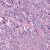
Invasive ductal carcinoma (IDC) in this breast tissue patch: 1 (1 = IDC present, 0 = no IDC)